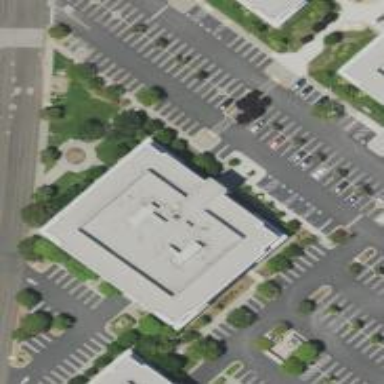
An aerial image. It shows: Office building.